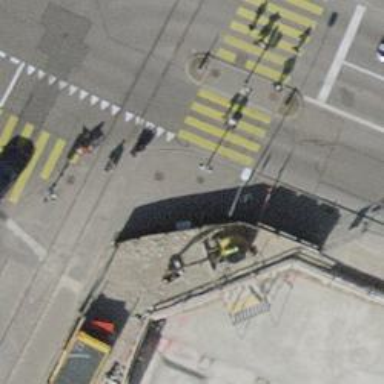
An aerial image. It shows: Street cabinet used for traffic control.